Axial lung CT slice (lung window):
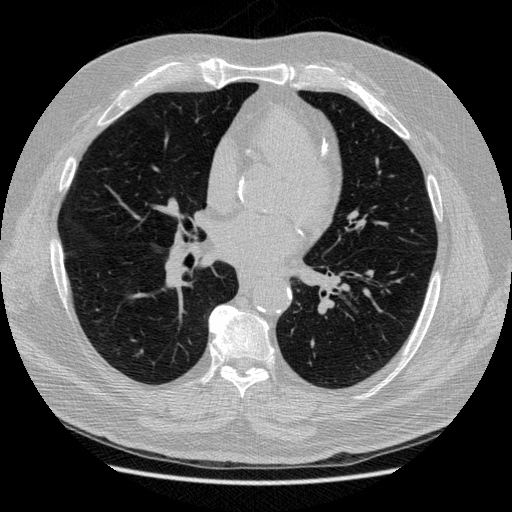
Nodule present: no